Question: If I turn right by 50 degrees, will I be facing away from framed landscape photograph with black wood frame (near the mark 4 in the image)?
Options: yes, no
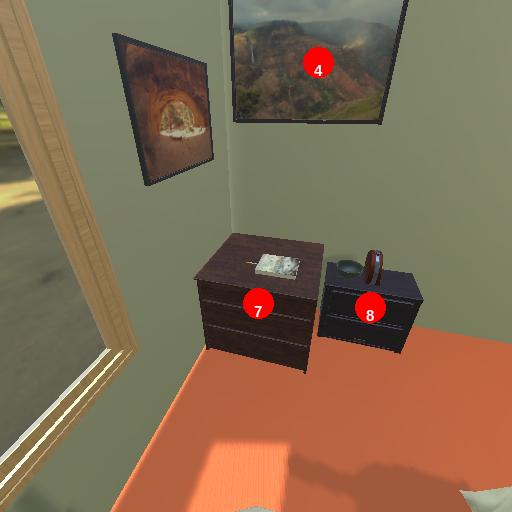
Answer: yes